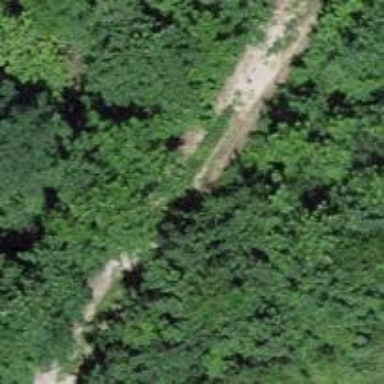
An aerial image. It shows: Path.